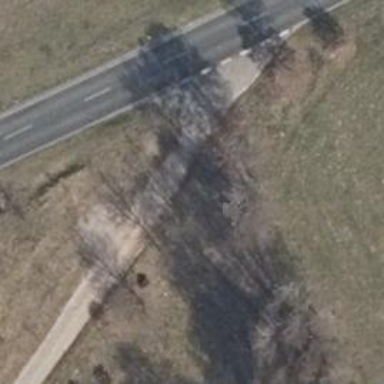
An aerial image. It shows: Unclassified road.